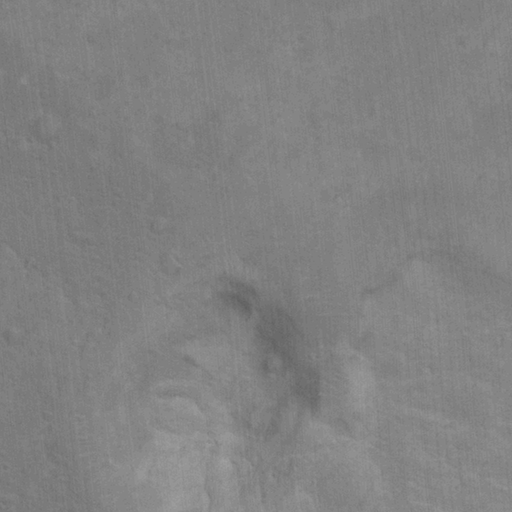
Classes present: Background, Cone